Question: I'm learning how to login to an example website using python requests module. This
<URL>
got me started. From all the cookies that I see in GoogleChrome>Inspect Element>NetworkTab, I'm not able to retrieve all of them using the following code:
'''
import requests
with requests.Session() as s:
url = 'http://www.noobmovies.com/accounts/login/?next=/'
s.get(url)
allcookies = s.cookies.get_dict()
print allcookies
'''
Using this I only get csrftoken like below:
'''
{'csrftoken': 'ePE8zGxV4yHJ5j1NoGbXnhLK1FQ4jwqO'}
'''
But in google chrome, I see all these other cookies apart from csrftoken (sessionid, _gat, _ga etc):

I even tried the following code from <URL>, but the result was the same:
'''
from urllib2 import Request, build_opener, HTTPCookieProcessor, HTTPHandler
import cookielib
#Create a CookieJar object to hold the cookies
cj = cookielib.CookieJar()
#Create an opener to open pages using the http protocol and to process cookies.
opener = build_opener(HTTPCookieProcessor(cj), HTTPHandler())
#create a request object to be used to get the page.
req = Request("http://www.noobmovies.com/accounts/login/?next=/")
f = opener.open(req)
#see the first few lines of the page
html = f.read()
print html[:50]
#Check out the cookies
print "the cookies are: "
for cookie in cj:
print cookie
'''
Output:
'''
<!DOCTYPE html>
<html xmlns="http://www.w3.org
the cookies are:
<Cookie csrftoken=ePE8zGxV4yHJ5j1NoGbXnhLK1FQ4jwqO for www.noobmovies.com/>
'''
So, how can I get all the cookies ? Thanks.
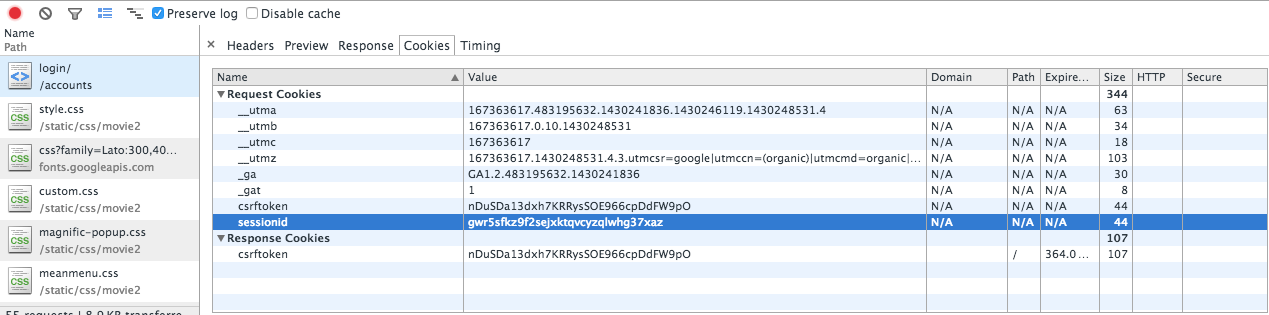
Answer: The cookies being set are from other pages/resources, probably loaded by JavaScript code. You can check it making the request to the page only (without running the JS code), using tools such as <URL>.
The only cookie this server set is 'csrftoken', as you can see in:
'''
$ wget --server-response 'http://www.noobmovies.com/accounts/login/?next=/'
--2016-02-01 22:51:55-- http://www.noobmovies.com/accounts/login/?next=/
Resolving www.noobmovies.com (www.noobmovies.com)... 69.164.217.90
Connecting to www.noobmovies.com (www.noobmovies.com)|69.164.217.90|:80... connected.
HTTP request sent, awaiting response...
HTTP/1.1 200 OK
Server: nginx/1.4.6 (Ubuntu)
Date: Tue, 02 Feb 2016 00:51:58 GMT
Content-Type: text/html; charset=utf-8
Transfer-Encoding: chunked
Connection: keep-alive
Vary: Accept-Encoding
Expires: Tue, 02 Feb 2016 00:51:58 GMT
Vary: Cookie,Accept-Encoding
Cache-Control: max-age=0
Set-Cookie: csrftoken=XJ07sWhMpT1hqv4K96lXkyDWAYIFt1W5; expires=Tue, 31-Jan-2017 00:51:58 GMT; Max-Age=31449600; Path=/
Last-Modified: Tue, 02 Feb 2016 00:51:58 GMT
Length: unspecified [text/html]
Saving to: 'index.html?next=%2F'
index.html?next=%2F [ <=> ] 10,83K 2,93KB/s in 3,7s
2016-02-01 22:52:03 (2,93 KB/s) - 'index.html?next=%2F' saved [11085]
'''
Note the 'Set-Cookie' line.